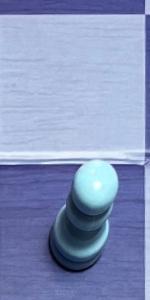
Label: Pawn_White